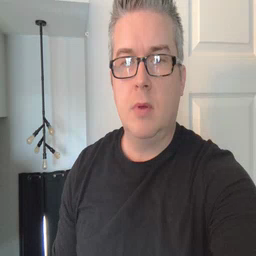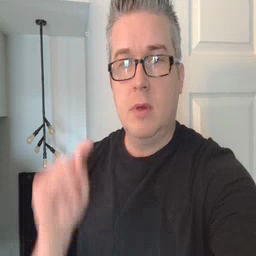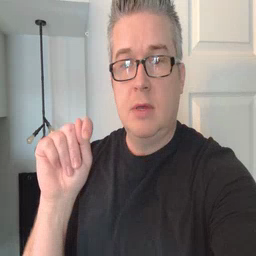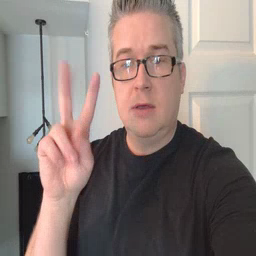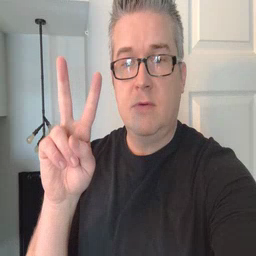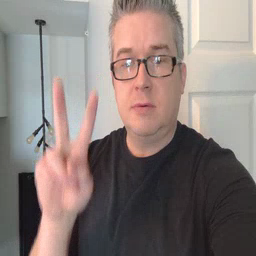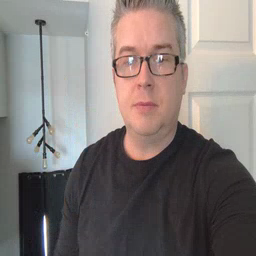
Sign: TV